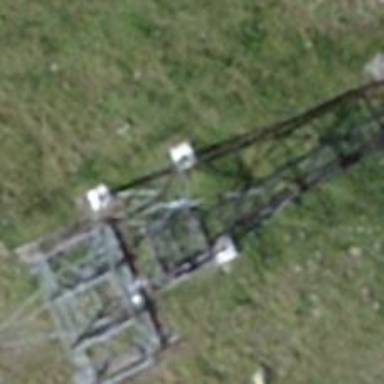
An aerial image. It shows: Pylon for aerialway.